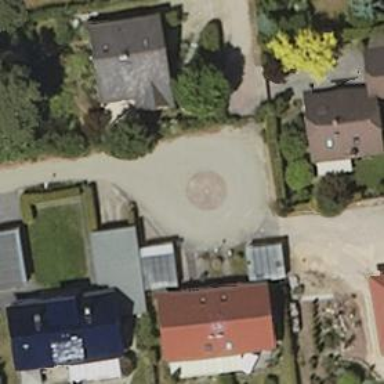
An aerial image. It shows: Turning circle on the road.